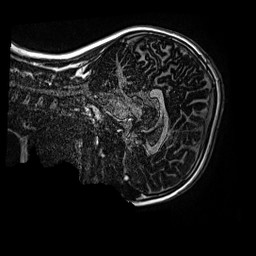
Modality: MP2RAGE
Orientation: sagittal
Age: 11
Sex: female
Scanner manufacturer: siemens
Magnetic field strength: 3 T
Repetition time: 4 s
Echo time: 0.00299 s